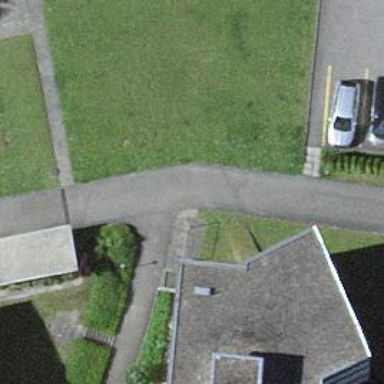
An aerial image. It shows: Living street.